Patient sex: M
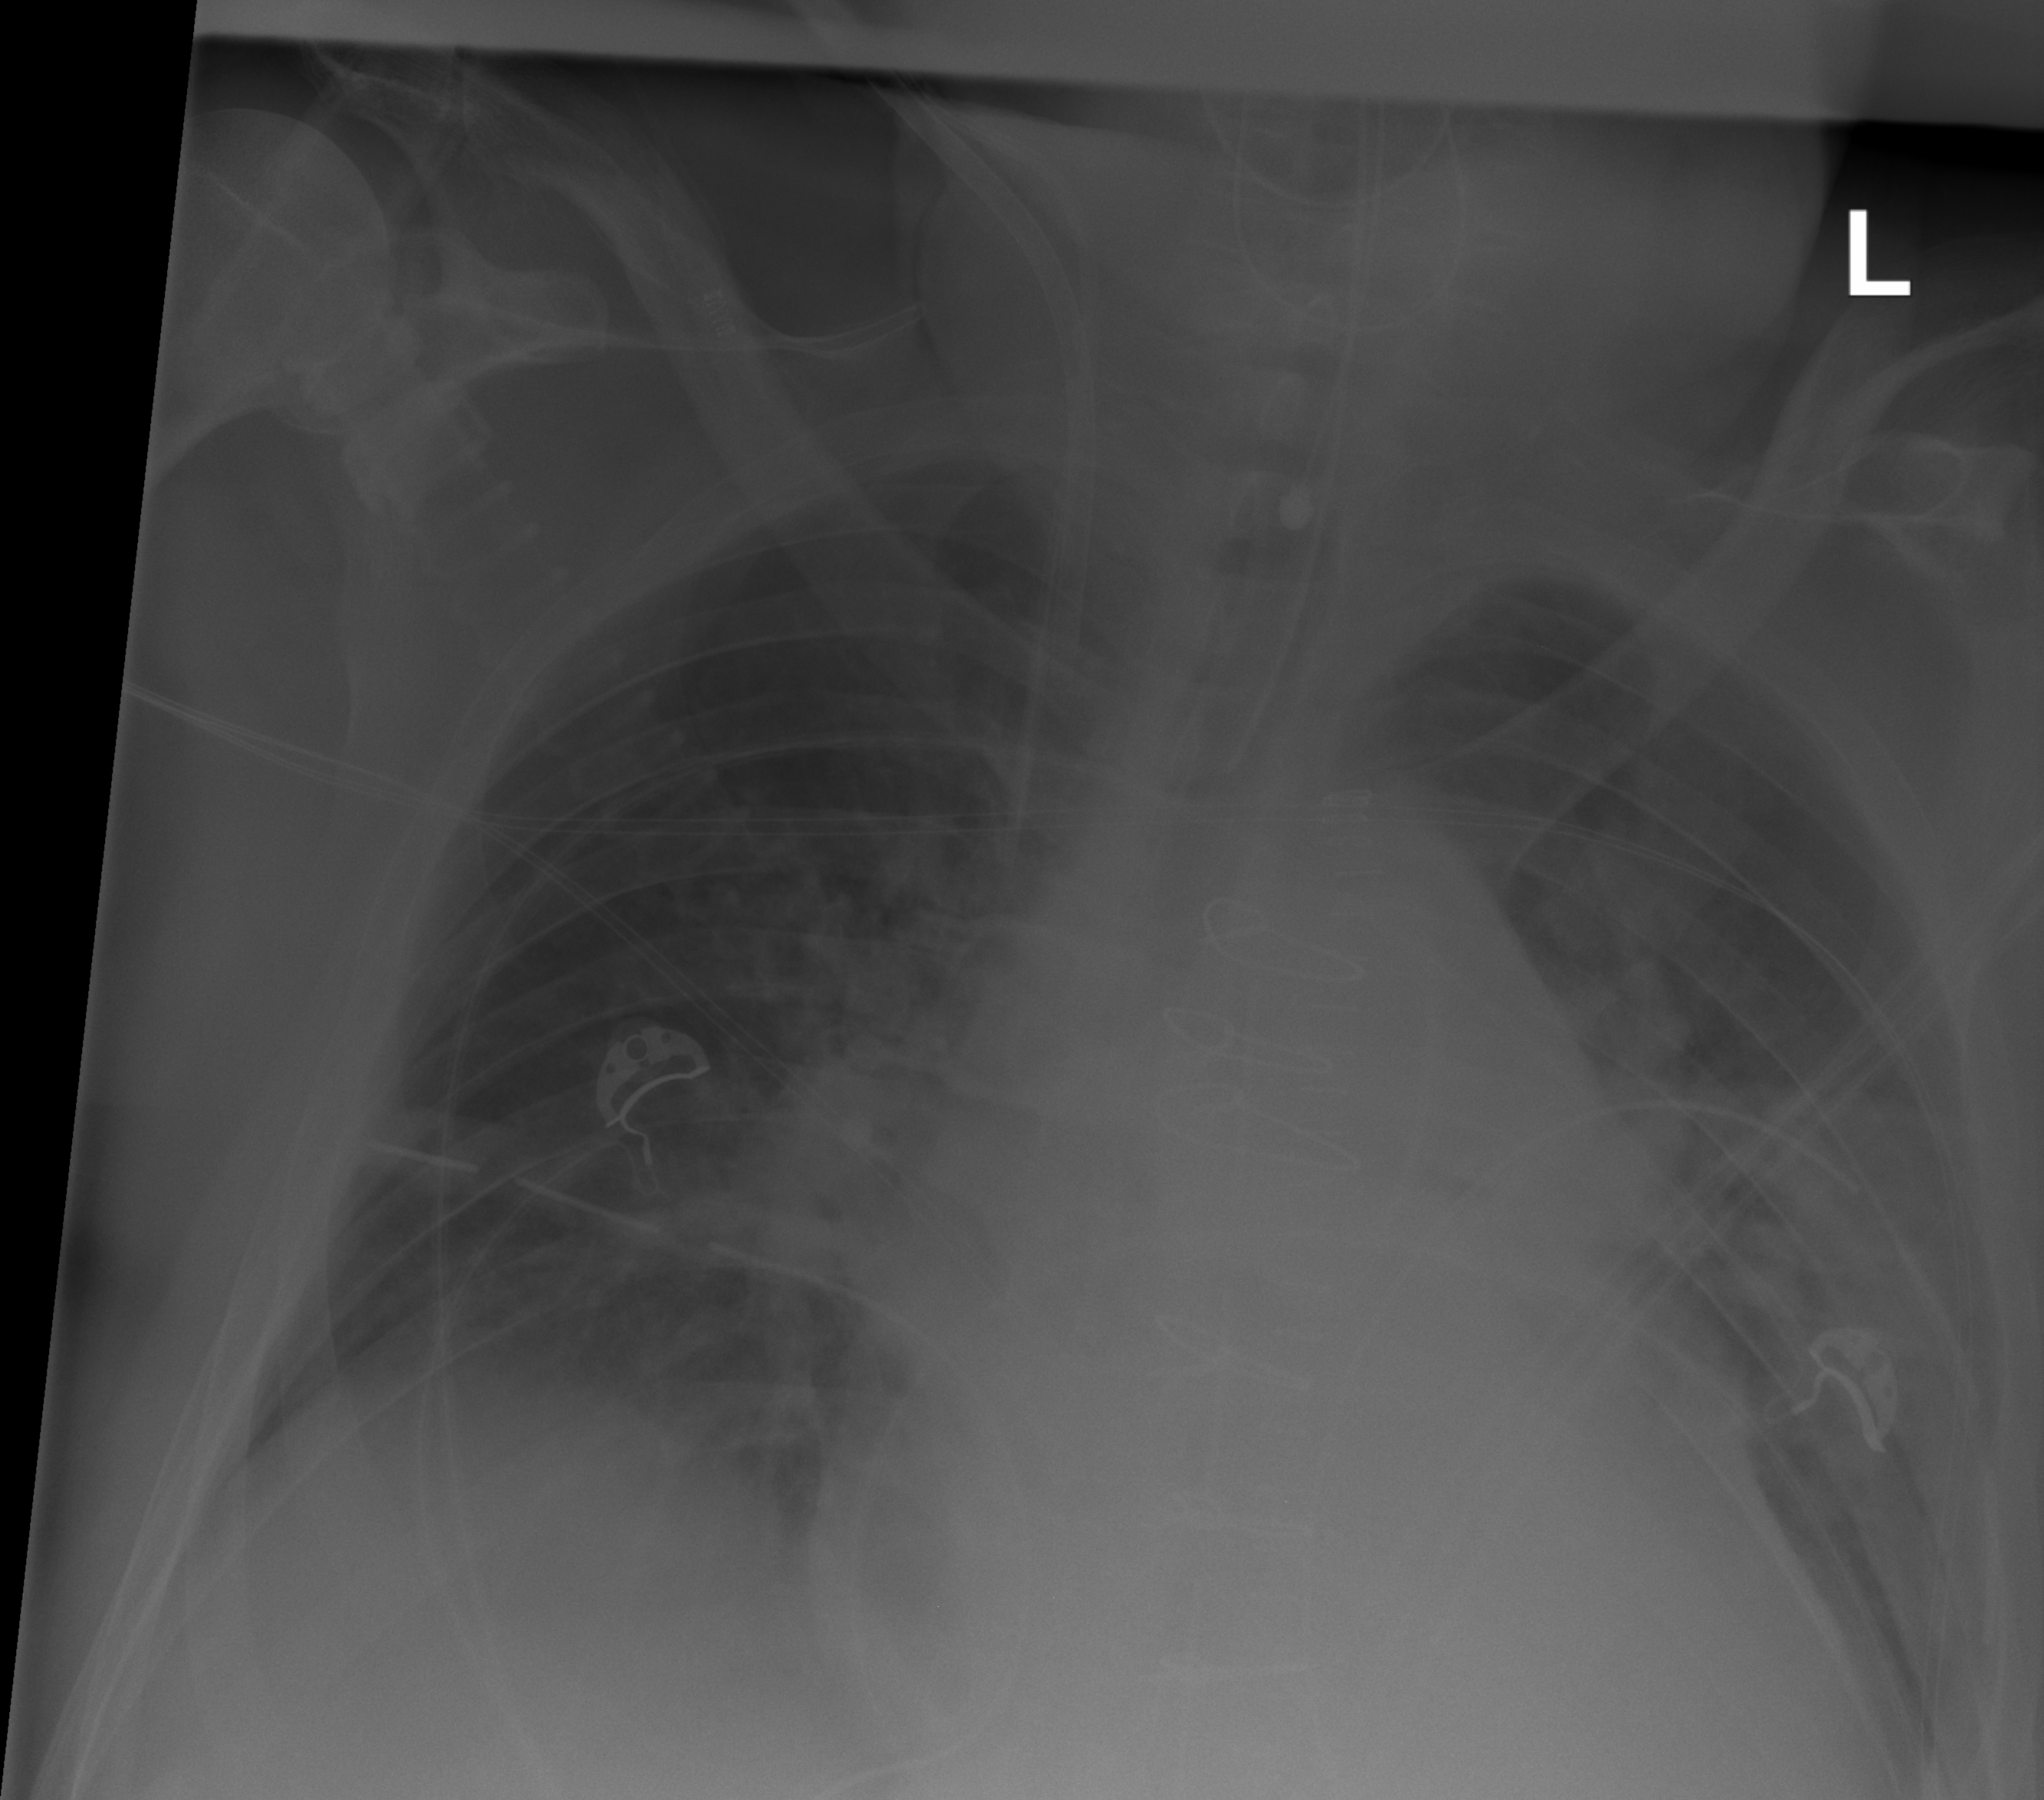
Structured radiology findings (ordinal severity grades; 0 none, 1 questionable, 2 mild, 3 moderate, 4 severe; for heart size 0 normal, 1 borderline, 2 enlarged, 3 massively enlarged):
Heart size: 2
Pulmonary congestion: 2
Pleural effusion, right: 1
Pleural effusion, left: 2
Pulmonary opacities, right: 1
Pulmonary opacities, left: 0
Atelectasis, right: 2
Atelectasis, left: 2